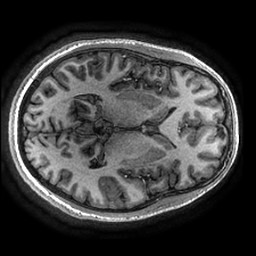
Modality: T1w
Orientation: axial
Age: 33
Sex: female
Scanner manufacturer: ge
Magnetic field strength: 3 T
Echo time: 0.002736 s